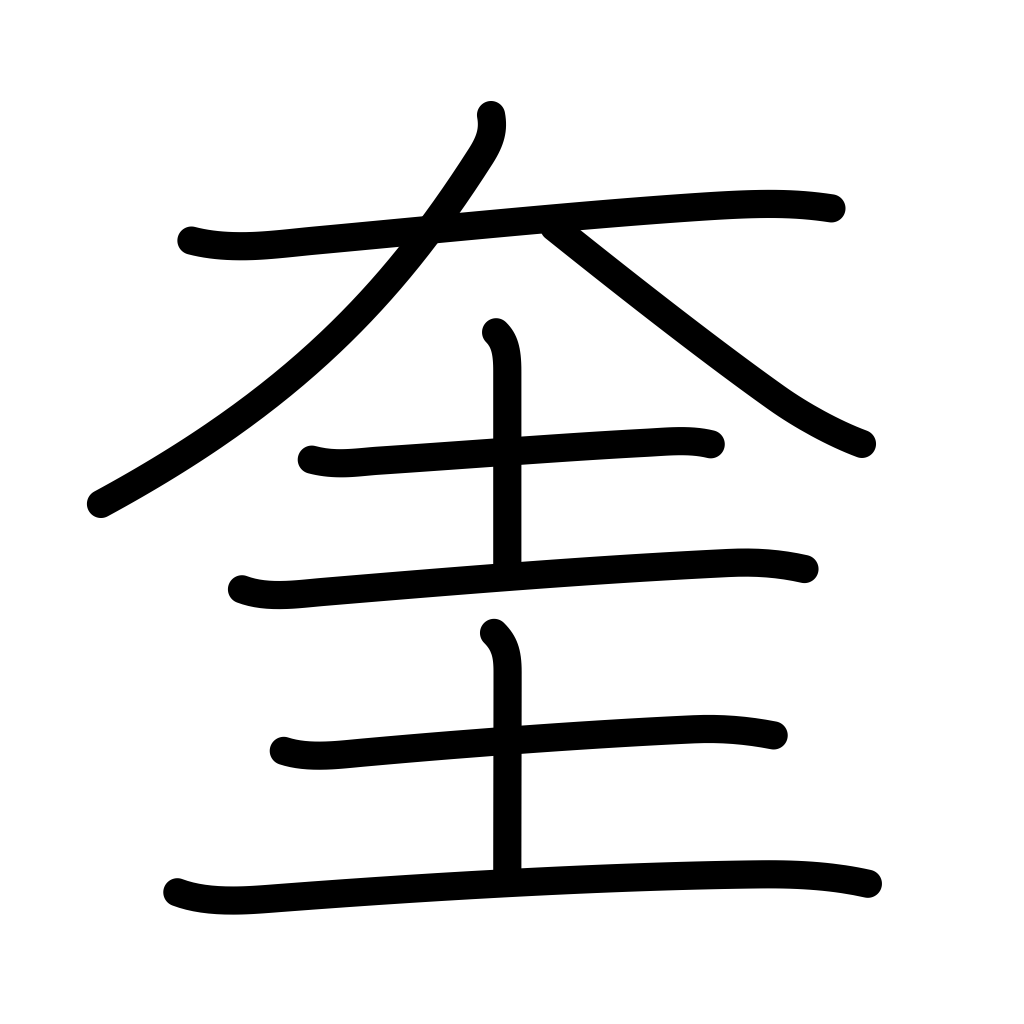
Meaning: star, god of literature